Question: I am programming program which has to be controlled by UDP shell. I've got receive part correctly all seems to work, but the sending part doesn't seem to work.
I've checked up with wireshark and got following result:
Code:
'''
def send(command):
global ipv4
global port
sock = socket.socket(socket.AF_INET, socket.SOCK_DGRAM)
sock.connect((ipv4, int(port)))
sock.send(bytes(command, 'utf-8'))
'''
Is it caused by code or by my router?
Router: D-LINK
Model: DIR-X1560
Note: Both sending computer and receiving one have linux on them.
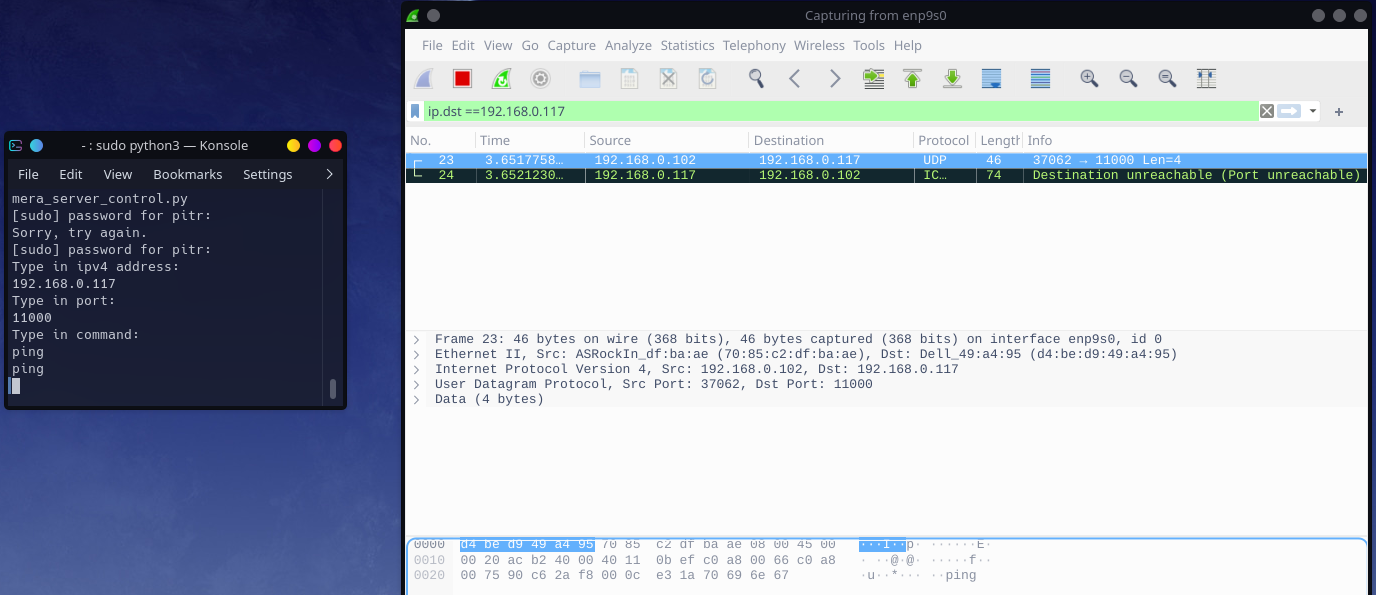
Answer: The problem was in the receiver linux doesn't seem to accept creating socket on router dhcp assigned ipv4 which was reserved by me on '192.168.0.116' and even local ip '127.0.0.1' the socket only truly opened with address '0.0.0.0'.